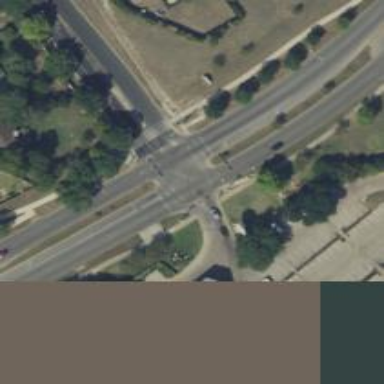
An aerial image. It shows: Marked crossing on the road.